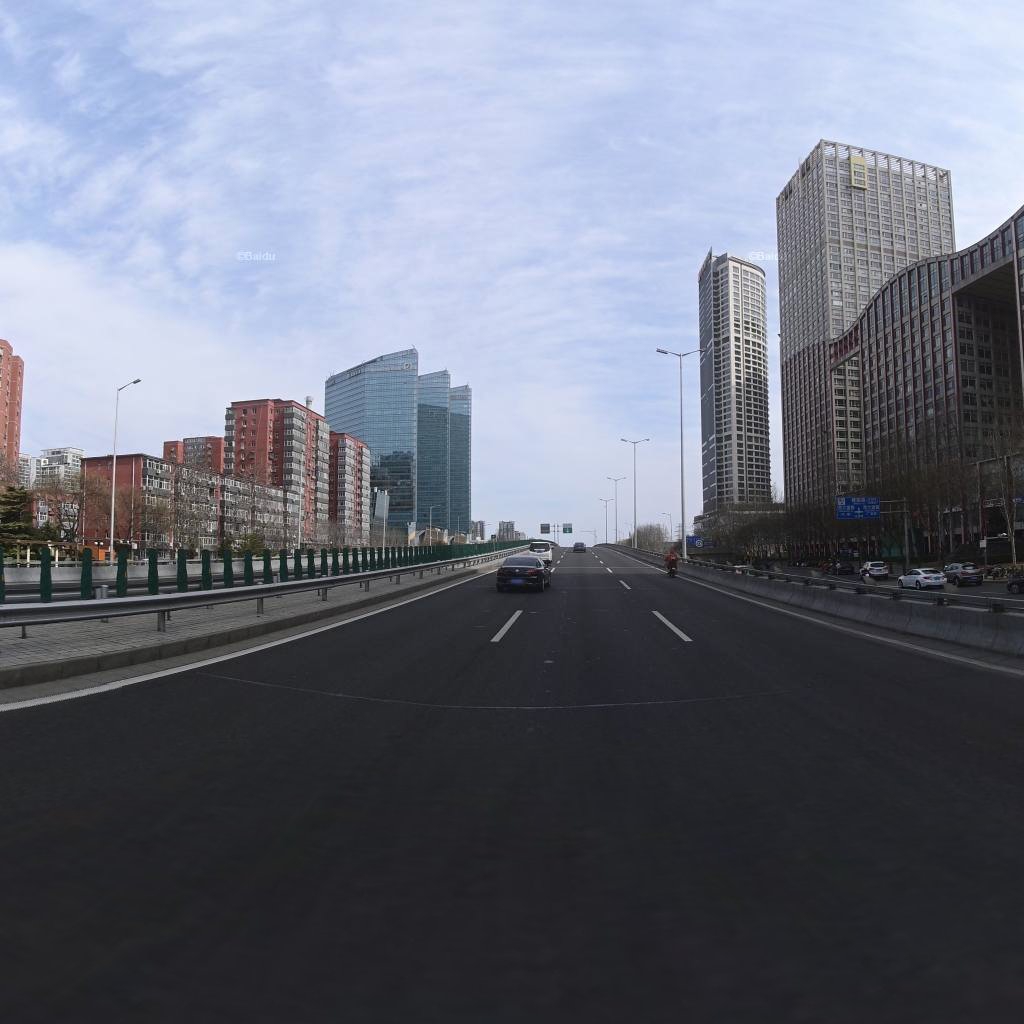
Region: Chaoyang
Road damage annotations: transverse patch